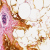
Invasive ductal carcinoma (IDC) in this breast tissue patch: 0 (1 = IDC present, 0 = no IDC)